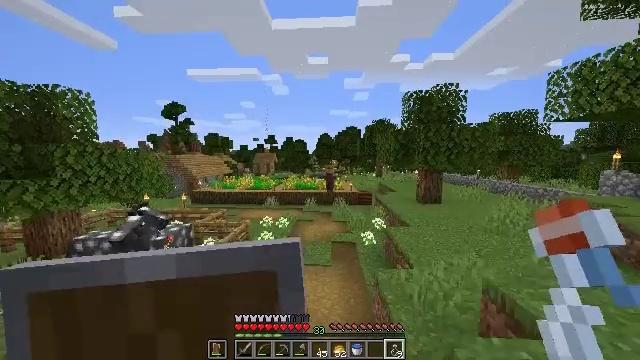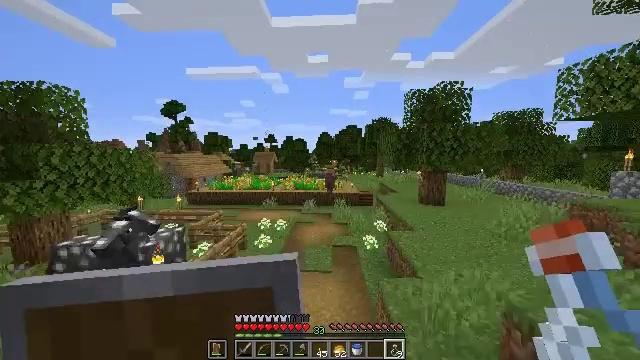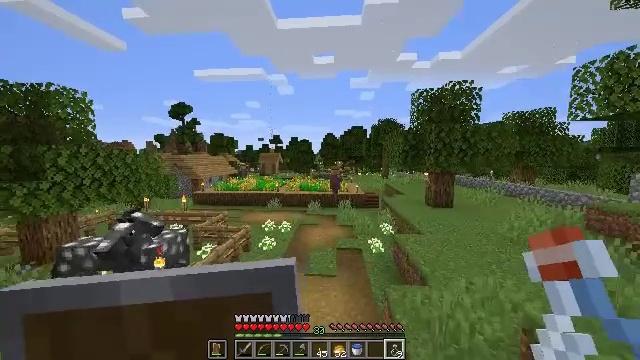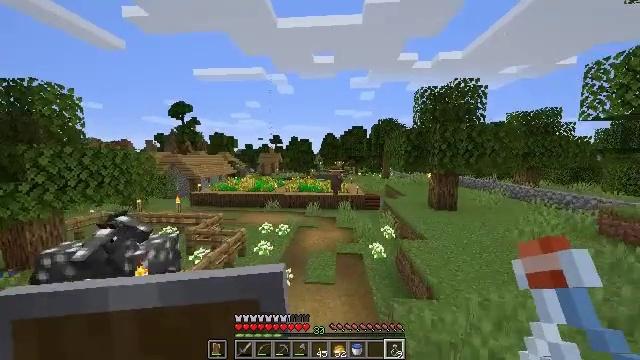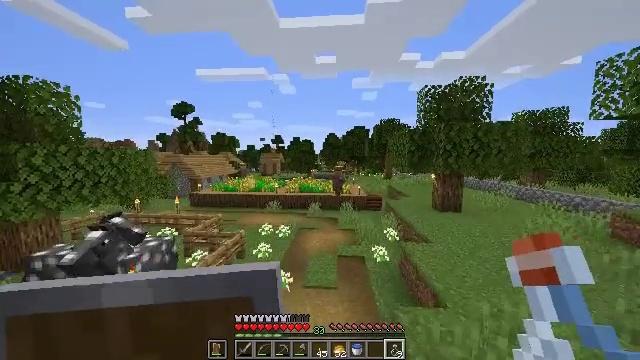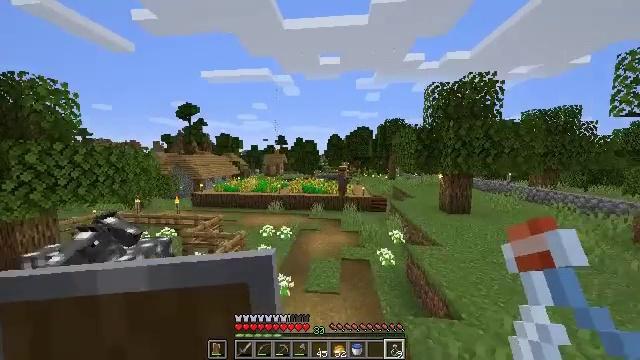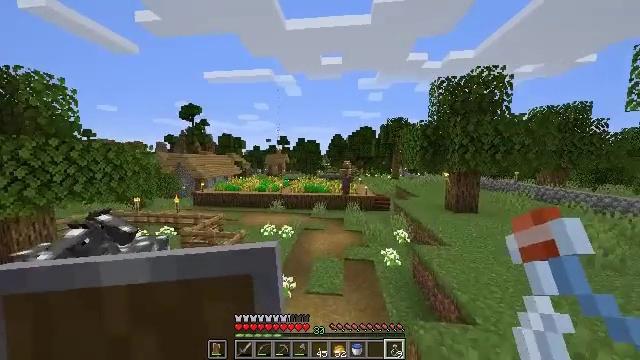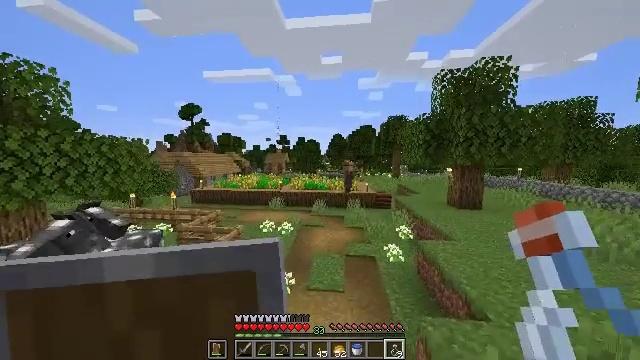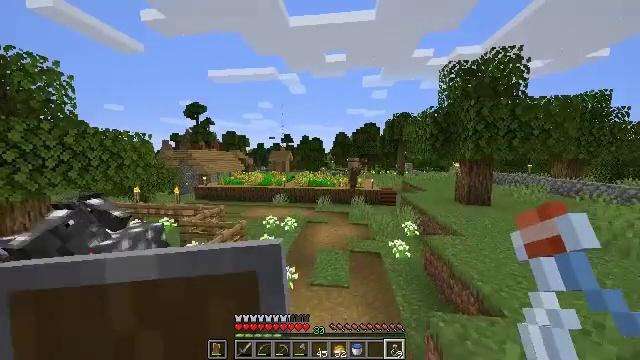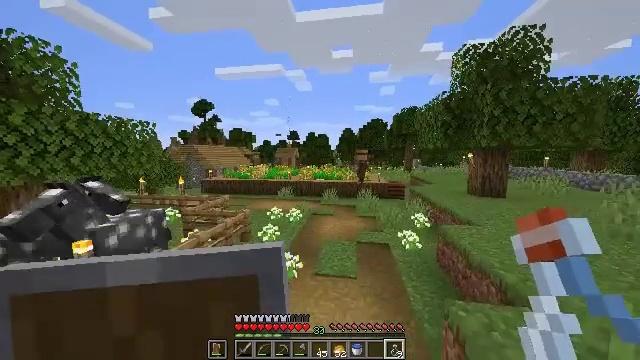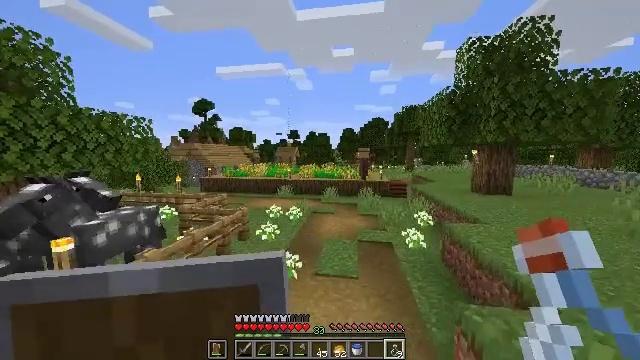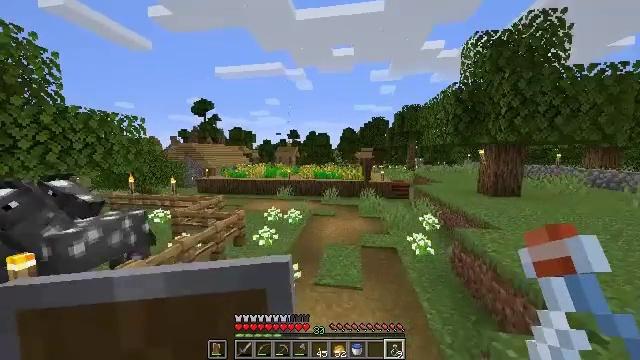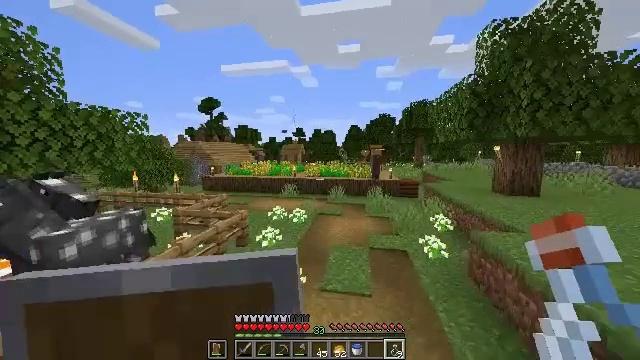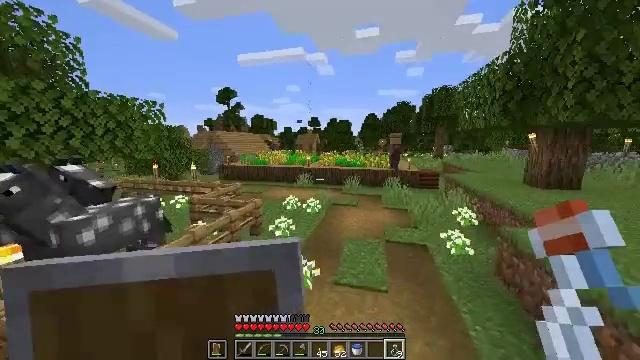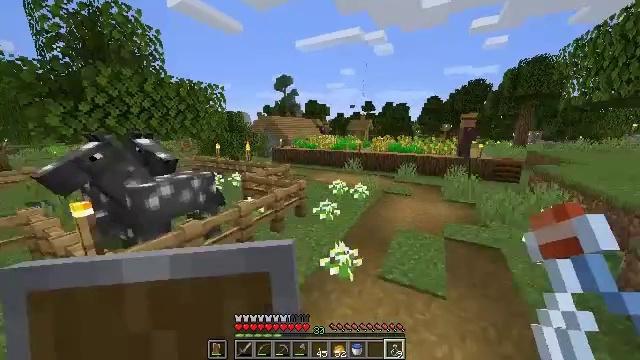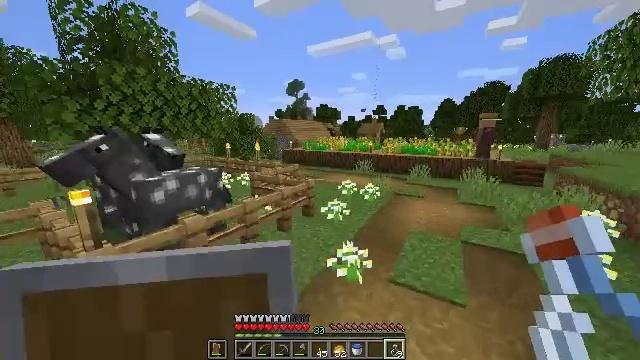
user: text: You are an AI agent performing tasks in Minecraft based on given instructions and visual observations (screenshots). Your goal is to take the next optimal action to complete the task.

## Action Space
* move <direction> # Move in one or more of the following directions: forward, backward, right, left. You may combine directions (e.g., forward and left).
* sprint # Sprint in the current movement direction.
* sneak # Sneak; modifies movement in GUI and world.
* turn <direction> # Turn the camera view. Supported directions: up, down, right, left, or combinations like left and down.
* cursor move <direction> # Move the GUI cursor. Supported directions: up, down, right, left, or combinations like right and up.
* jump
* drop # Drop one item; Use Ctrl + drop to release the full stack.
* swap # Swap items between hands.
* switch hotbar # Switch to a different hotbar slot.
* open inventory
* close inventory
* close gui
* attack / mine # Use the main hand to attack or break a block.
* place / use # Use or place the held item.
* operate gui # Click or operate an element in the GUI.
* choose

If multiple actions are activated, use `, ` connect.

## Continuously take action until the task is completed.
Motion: motion action
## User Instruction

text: Gather dandelions in the field.
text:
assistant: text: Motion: move forward
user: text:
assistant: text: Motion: move forward, turn left
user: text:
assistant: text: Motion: move forward
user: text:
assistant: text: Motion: move forward
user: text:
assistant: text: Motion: move forward
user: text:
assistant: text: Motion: move forward
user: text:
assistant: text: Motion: move forward
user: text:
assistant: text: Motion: move forward, turn left
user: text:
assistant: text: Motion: move forward, turn left
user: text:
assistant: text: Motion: move forward
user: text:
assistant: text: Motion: move forward
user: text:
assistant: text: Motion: move forward, turn left
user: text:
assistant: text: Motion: move forward, turn left and down
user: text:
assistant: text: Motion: move forward, turn left and down
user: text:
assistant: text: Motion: move forward, turn left and up
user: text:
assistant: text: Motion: move forward
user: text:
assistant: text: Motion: move forward
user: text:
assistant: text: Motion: move forward
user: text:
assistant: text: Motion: move forward
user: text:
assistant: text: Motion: move forward, turn right
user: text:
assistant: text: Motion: move forward, sprint, turn right and down
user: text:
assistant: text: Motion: move forward, sprint, turn down
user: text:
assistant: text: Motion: move forward
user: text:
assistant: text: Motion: move forward
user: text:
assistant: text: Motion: move forward
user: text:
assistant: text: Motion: move forward
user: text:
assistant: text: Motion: move forward
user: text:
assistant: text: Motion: move forward
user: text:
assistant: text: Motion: move forward
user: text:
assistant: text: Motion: move forward